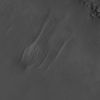
Label: not_dusty